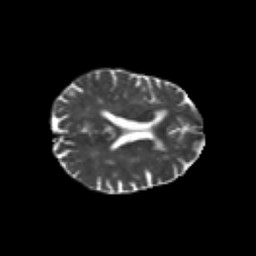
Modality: T2w
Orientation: axial
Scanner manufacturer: siemens
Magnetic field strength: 3 T
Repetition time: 6.8 s
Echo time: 0.093 s